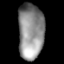
Tissue: lung
Cell type: Epithelial cells
Senescence score: 0.238
Nuclear area (px): 1397
Mean DAPI intensity: 142.382